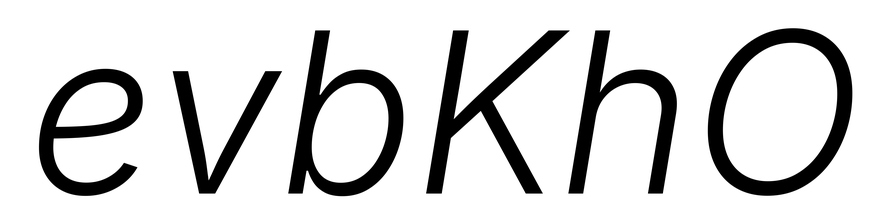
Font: Inter-Italic_Light_Italic